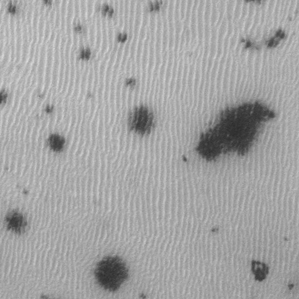
Label: frost